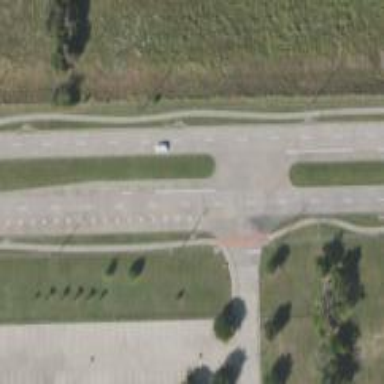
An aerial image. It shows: Secondary link road.